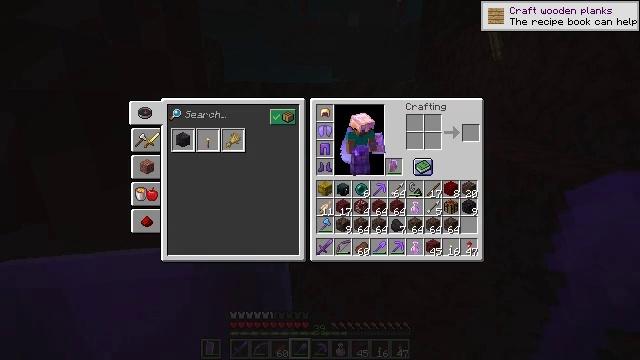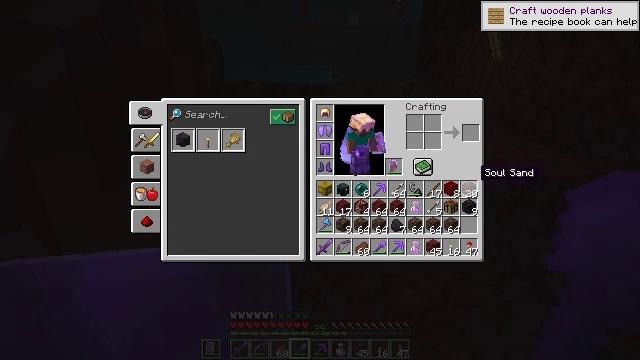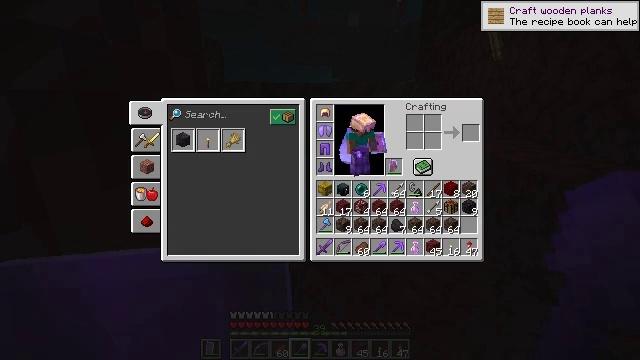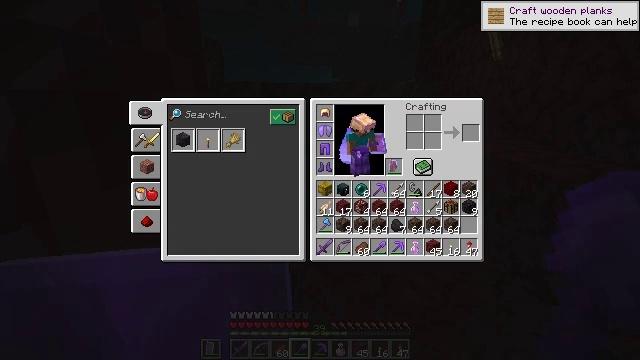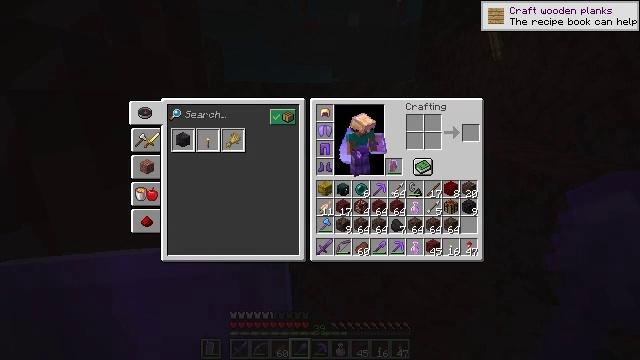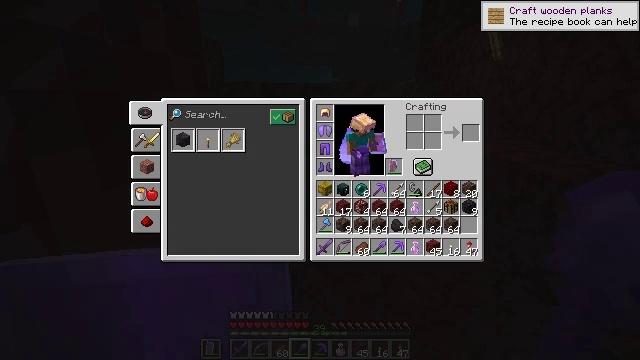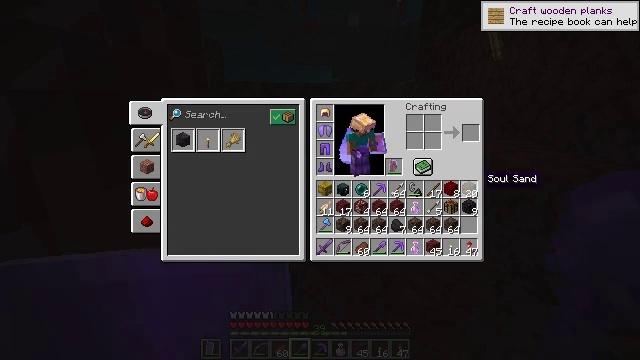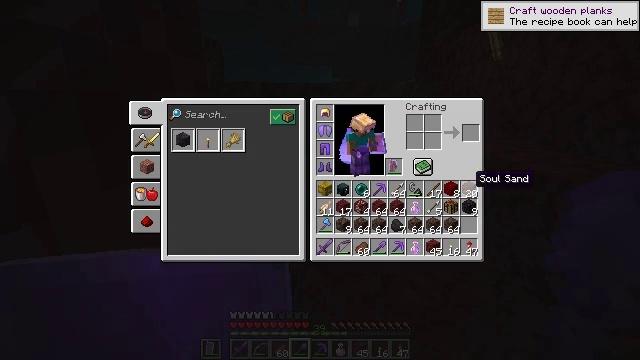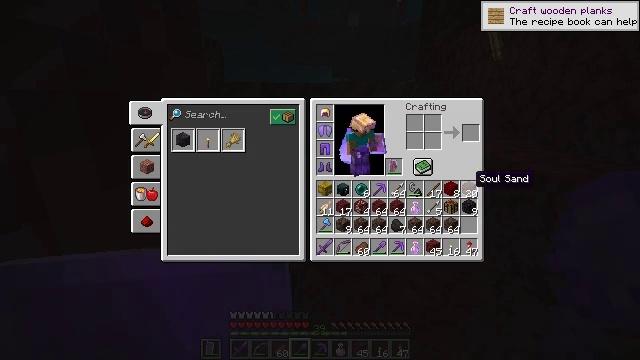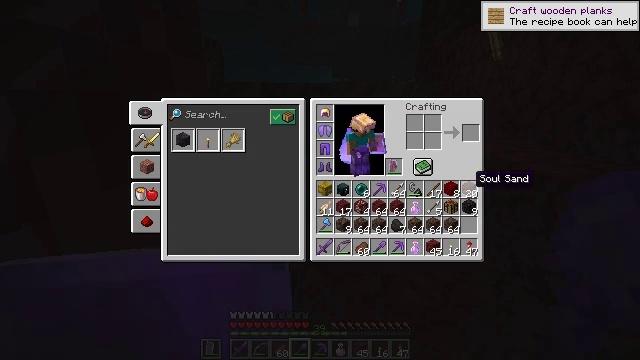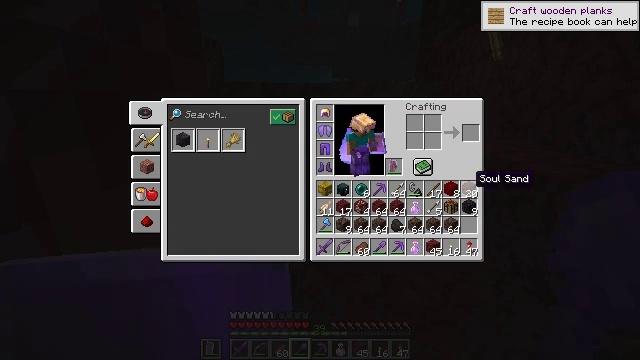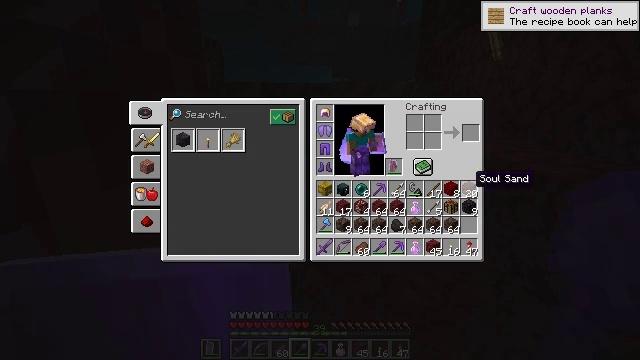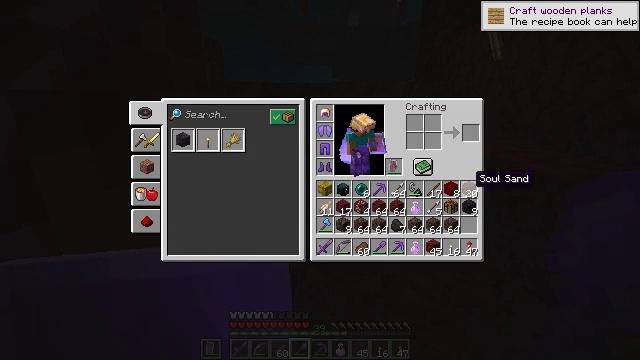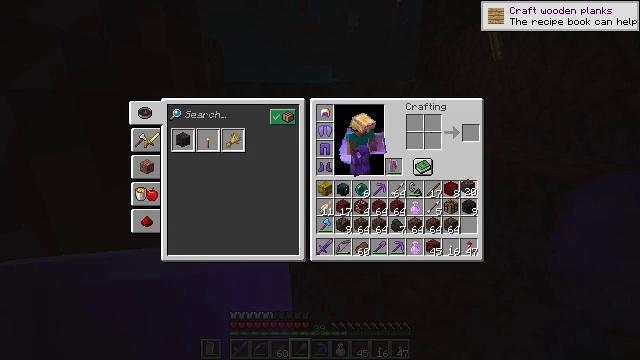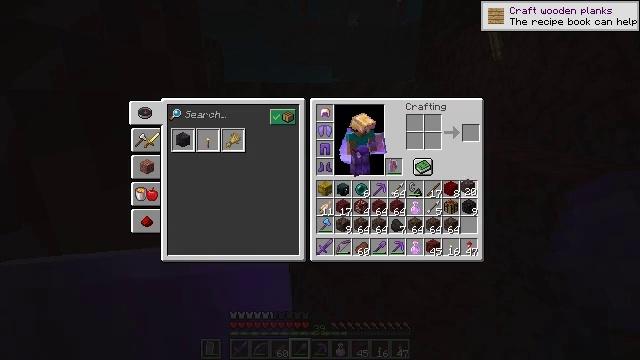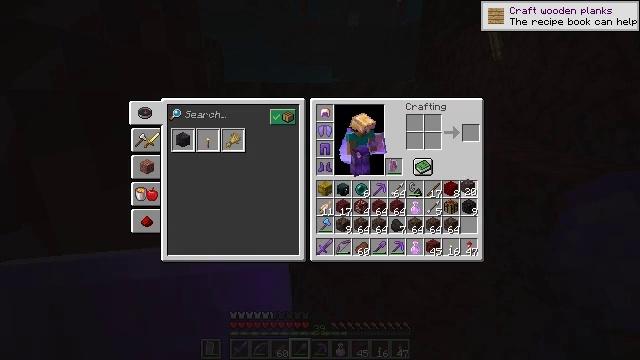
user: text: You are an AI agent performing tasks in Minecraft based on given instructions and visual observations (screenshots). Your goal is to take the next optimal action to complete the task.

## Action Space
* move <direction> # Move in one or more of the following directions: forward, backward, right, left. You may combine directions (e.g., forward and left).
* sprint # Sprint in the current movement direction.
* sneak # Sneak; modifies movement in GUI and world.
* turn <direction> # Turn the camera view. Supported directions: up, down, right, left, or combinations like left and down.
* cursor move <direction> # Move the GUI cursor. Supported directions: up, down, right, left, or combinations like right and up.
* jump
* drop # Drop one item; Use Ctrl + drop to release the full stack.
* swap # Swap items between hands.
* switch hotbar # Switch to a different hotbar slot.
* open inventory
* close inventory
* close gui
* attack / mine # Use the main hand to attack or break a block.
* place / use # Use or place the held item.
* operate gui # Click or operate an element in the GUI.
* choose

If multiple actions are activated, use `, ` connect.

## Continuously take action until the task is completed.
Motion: motion action
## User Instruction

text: Mine the soul sand in the Nether.
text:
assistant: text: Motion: turn right and down
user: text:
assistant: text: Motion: turn right
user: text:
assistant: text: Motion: no_op
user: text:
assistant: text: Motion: no_op
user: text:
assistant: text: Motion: no_op
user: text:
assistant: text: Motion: no_op
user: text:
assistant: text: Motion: turn left
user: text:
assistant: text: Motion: no_op
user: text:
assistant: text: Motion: no_op
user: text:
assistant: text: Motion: no_op
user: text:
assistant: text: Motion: no_op
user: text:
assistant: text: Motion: no_op
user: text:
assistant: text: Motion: attack / mine
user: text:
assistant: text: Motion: attack / mine
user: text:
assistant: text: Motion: no_op
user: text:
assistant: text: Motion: turn down
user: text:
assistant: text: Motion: turn down
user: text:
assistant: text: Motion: no_op
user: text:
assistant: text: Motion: no_op
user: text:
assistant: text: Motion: no_op
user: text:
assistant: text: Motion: no_op
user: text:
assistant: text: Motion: no_op
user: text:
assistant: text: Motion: no_op
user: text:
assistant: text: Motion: no_op
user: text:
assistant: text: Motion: no_op
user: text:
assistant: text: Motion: no_op
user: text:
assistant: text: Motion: no_op
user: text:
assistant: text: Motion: no_op
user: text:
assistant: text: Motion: attack / mine
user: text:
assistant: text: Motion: attack / mine